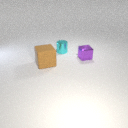
small cyan metal cylinder to the right of large brown rubber cube